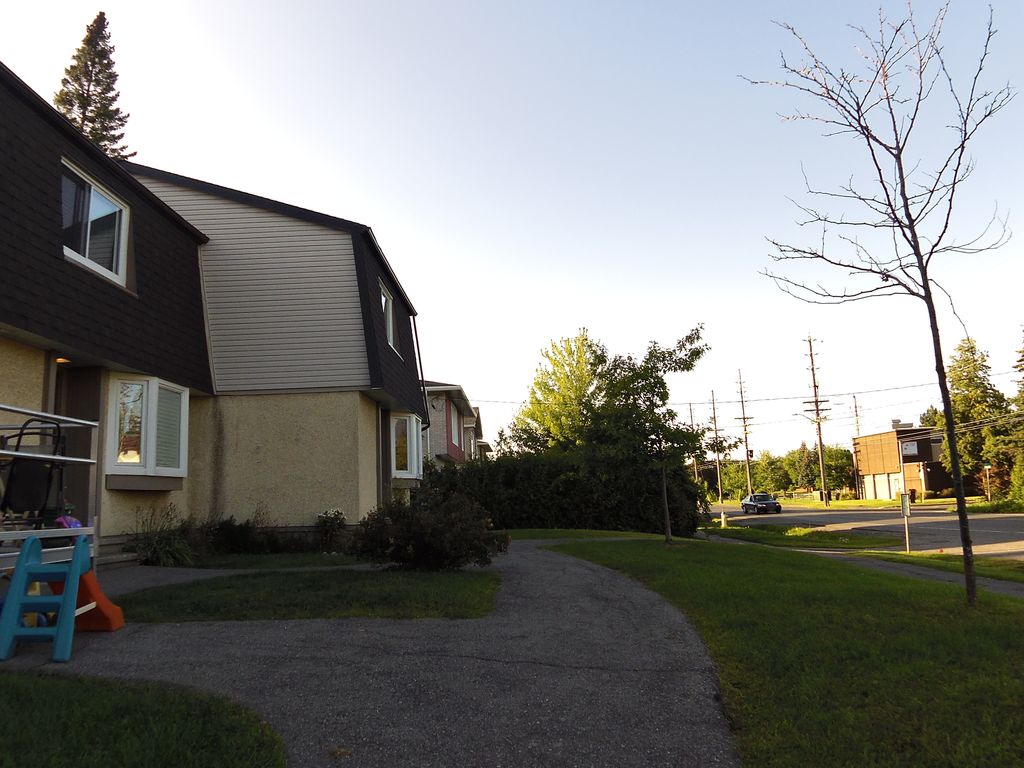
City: ottawa-gatineau